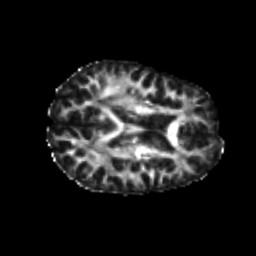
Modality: FA
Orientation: axial
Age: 24
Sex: female
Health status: healthy
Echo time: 0.074 s